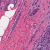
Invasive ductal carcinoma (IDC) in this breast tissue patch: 0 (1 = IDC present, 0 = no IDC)